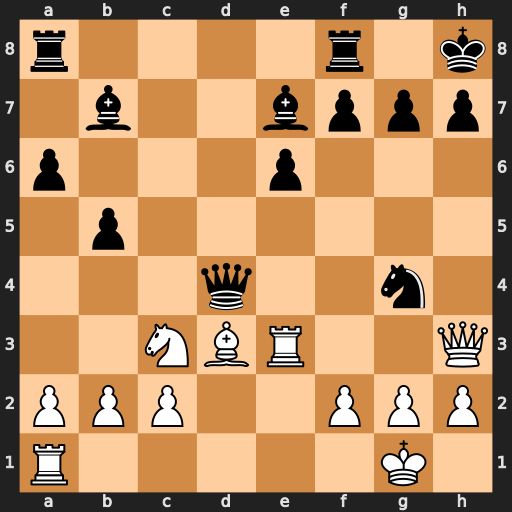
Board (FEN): r4r1k/1b2bppp/p3p3/1p6/3q2n1/2NBR2Q/PPP2PPP/R5K1
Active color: w
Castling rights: -
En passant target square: -
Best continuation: Qxh7#